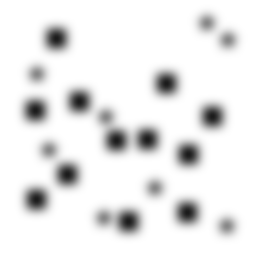
Squares: 12
Triangles: 0
Stars: 8
Total shapes: 20